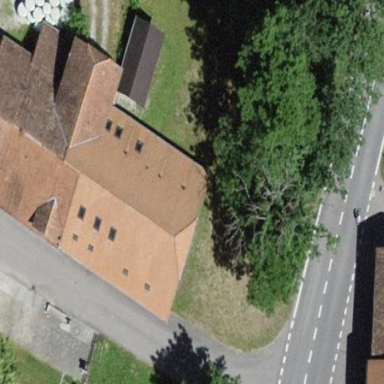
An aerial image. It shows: Farm building.